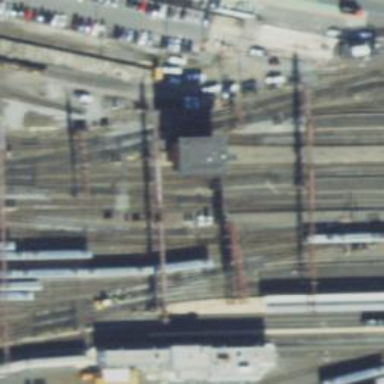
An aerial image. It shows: Railway yard in service.